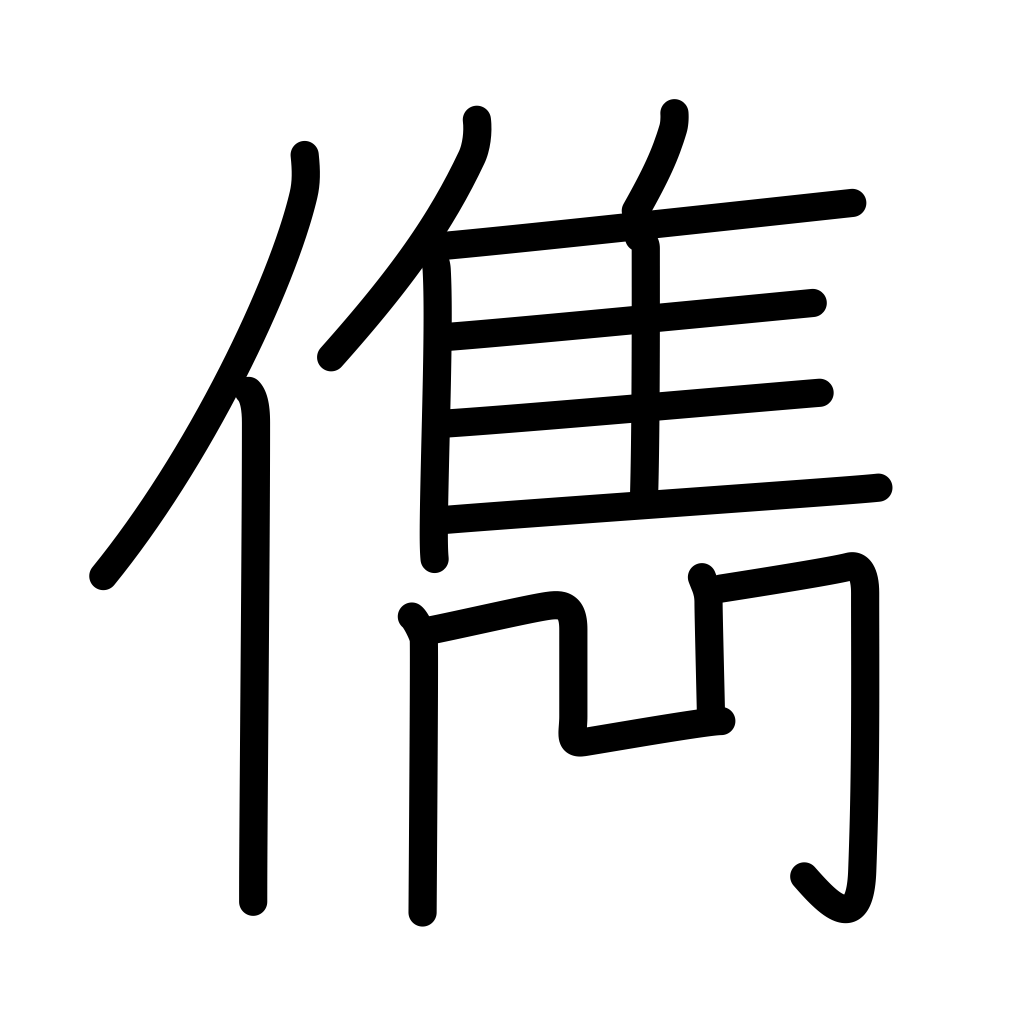
Meaning: excellence, talented person